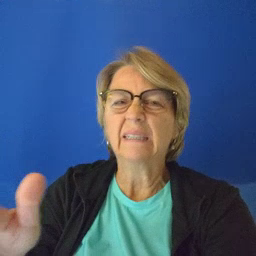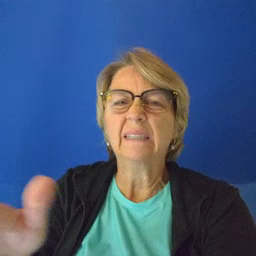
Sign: yucky